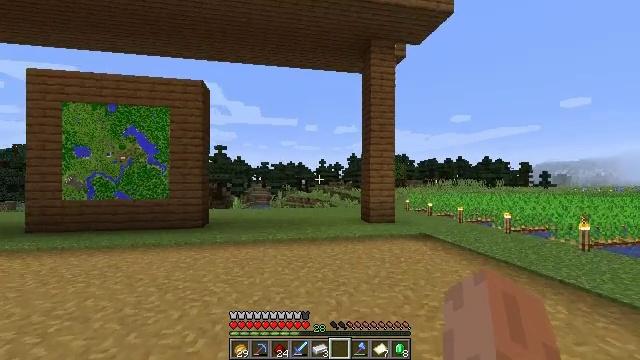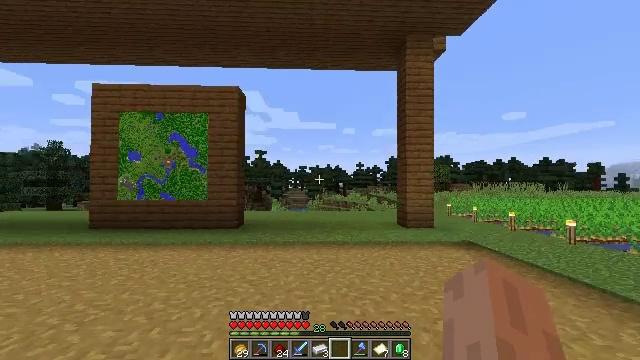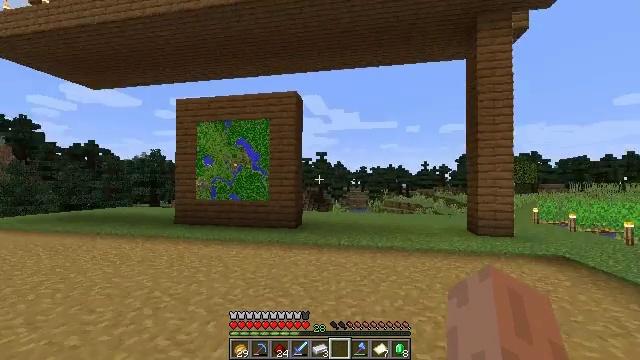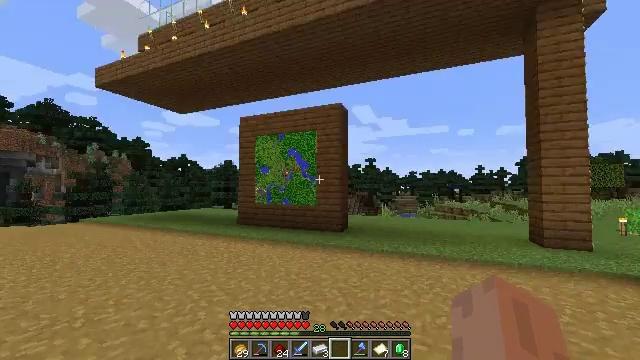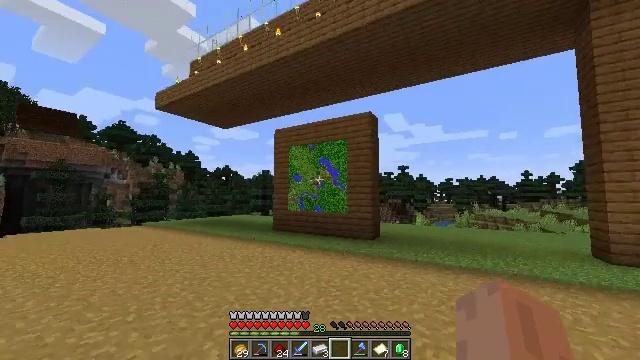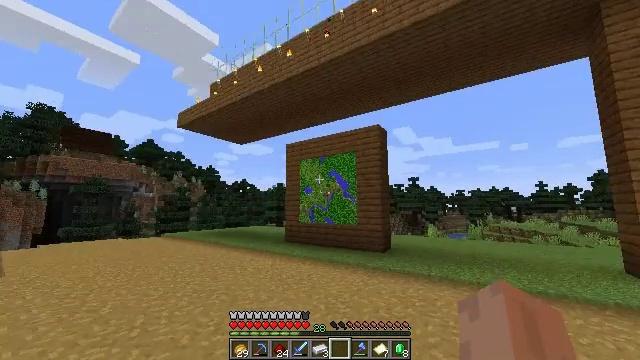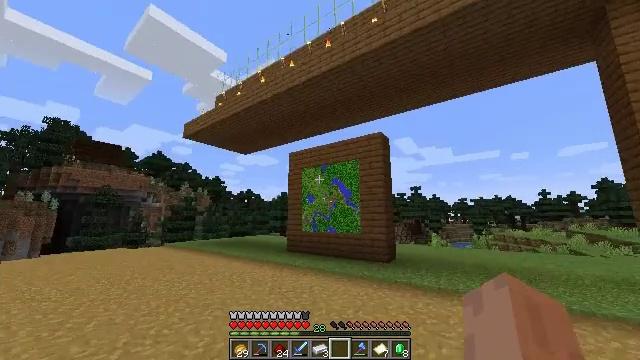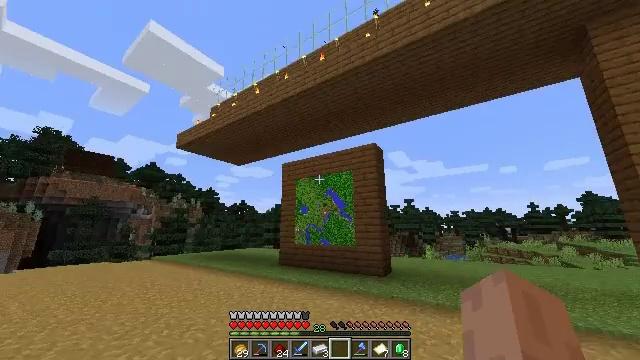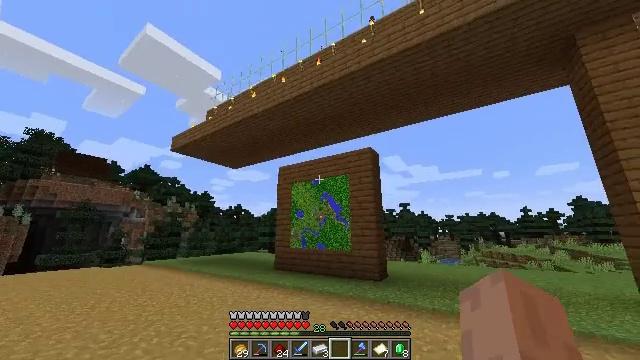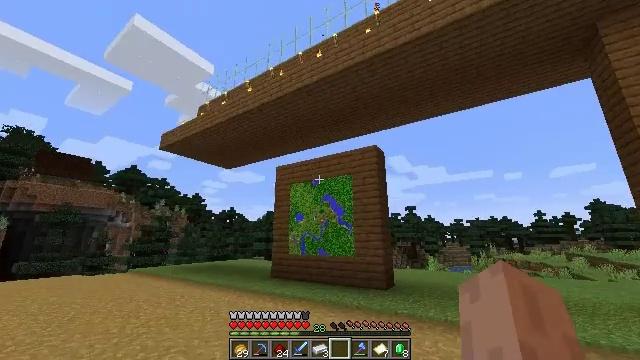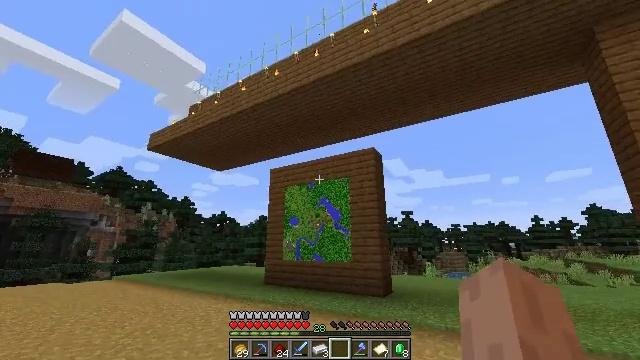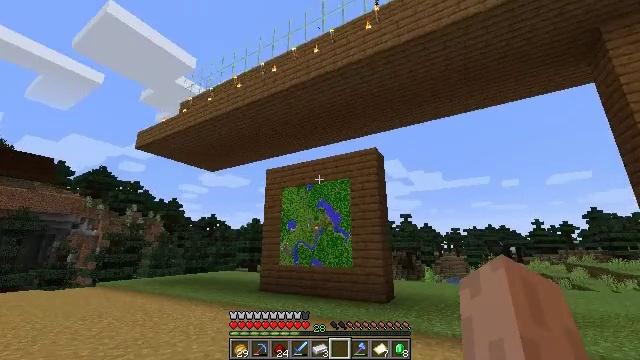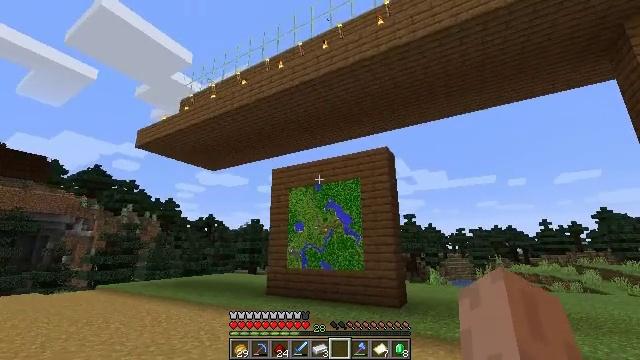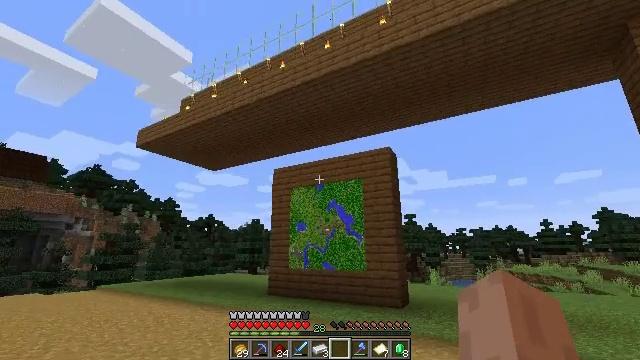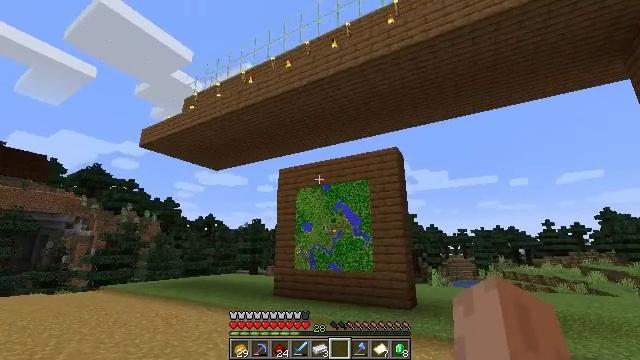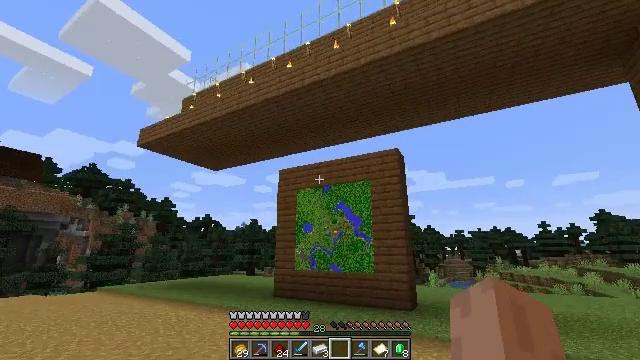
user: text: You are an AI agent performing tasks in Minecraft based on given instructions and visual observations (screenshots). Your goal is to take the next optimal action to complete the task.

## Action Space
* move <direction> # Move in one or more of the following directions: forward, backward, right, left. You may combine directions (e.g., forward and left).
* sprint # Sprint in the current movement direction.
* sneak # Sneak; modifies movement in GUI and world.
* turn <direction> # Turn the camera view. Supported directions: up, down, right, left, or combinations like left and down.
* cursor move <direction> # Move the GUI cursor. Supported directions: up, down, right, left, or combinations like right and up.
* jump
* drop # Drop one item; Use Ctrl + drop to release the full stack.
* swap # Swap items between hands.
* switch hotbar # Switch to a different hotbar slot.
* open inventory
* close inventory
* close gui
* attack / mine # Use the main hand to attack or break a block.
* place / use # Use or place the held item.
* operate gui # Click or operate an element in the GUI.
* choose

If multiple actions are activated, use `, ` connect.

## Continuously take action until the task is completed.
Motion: motion action
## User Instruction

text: Arrange sticks and leather to get an item frame.
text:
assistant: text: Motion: move forward and move right, turn left
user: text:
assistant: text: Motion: move forward and move right, sprint, turn left
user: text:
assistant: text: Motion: move forward and move right, sprint, turn left and up
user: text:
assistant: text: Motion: move forward, sprint, turn left and up
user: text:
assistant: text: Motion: move forward, sprint, turn left and up
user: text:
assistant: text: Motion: move forward, turn up
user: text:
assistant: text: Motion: turn right and up
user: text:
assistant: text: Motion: turn right and up
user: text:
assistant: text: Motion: move left
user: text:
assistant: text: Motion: move left, turn right
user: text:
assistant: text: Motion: move left, turn right
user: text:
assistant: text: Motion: move left
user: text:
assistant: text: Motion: move left
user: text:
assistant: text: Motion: move left
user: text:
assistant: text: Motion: move left
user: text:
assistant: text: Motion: move left, turn right
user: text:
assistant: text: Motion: move left, turn right
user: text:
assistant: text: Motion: move left
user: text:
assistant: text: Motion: move left, turn right
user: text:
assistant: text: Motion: move left, turn right
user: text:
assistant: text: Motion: turn right
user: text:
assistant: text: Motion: no_op
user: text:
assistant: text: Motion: no_op
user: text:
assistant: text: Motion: no_op
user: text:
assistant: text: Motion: no_op
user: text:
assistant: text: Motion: no_op
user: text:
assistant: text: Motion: no_op
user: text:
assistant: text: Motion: no_op
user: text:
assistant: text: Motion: no_op
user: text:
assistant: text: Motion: no_op